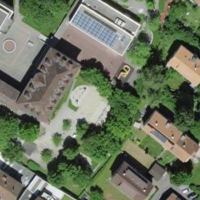
EUNIS habitat code: 54
Species observed at this site:
Anas platyrhynchos